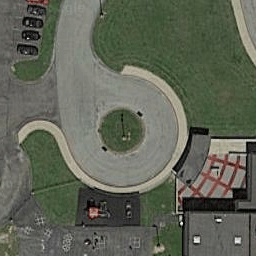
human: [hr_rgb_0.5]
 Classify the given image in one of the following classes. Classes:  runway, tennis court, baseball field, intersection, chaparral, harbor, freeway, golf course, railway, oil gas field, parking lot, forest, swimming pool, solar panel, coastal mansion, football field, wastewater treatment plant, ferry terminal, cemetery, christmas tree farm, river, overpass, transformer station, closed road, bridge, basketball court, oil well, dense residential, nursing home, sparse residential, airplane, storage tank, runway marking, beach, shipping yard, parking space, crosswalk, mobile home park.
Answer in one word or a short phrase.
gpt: closed road